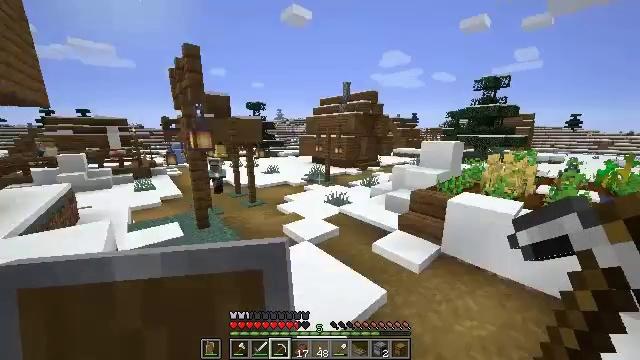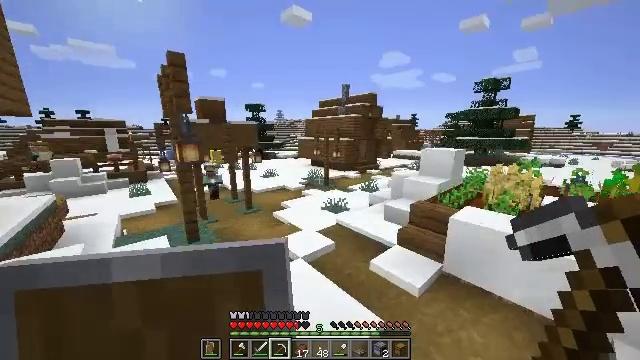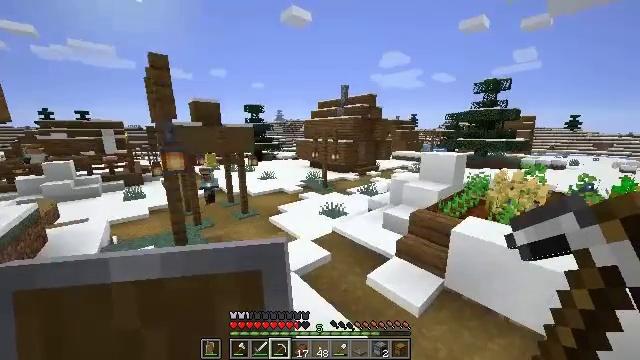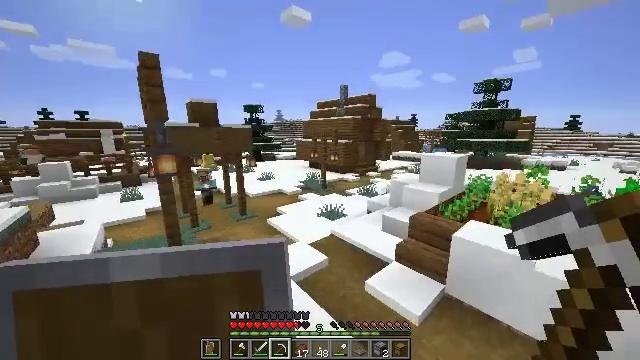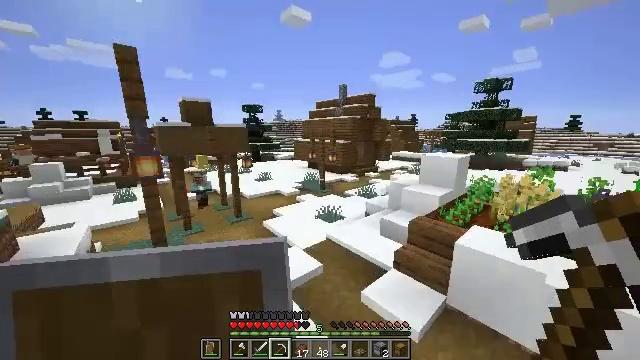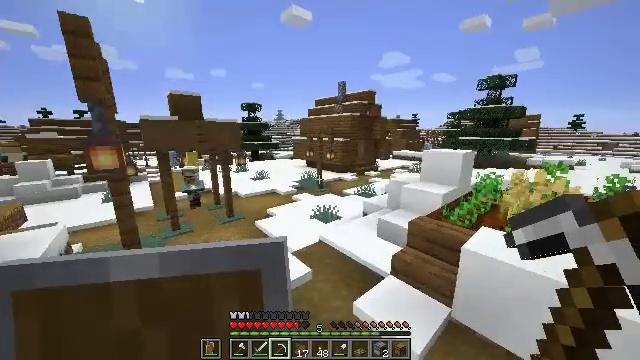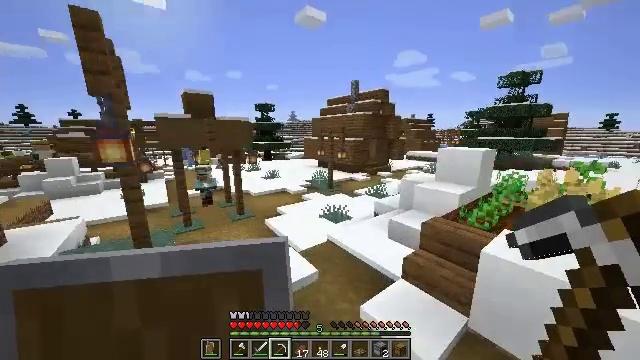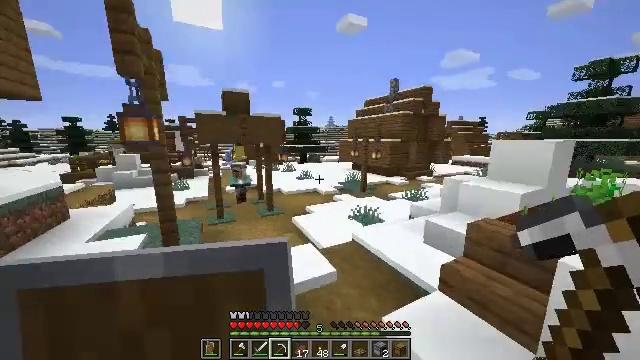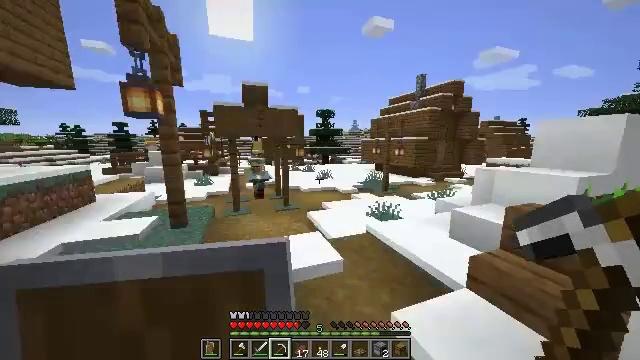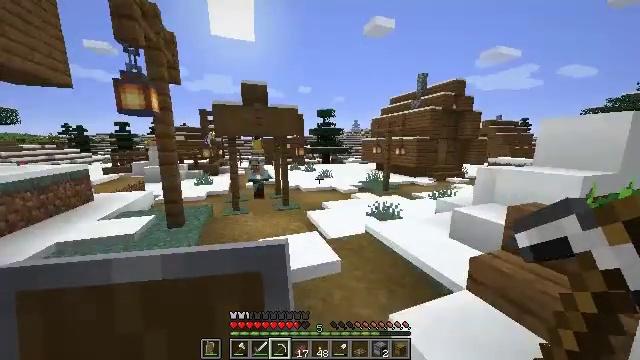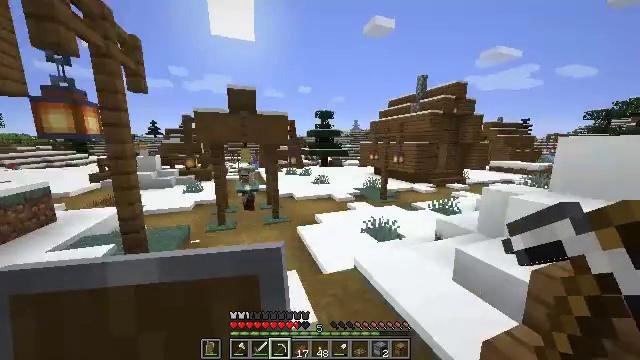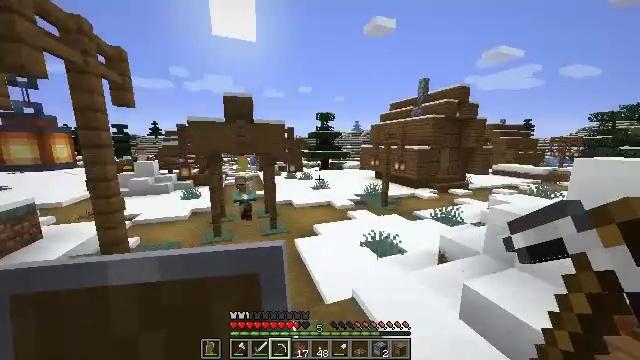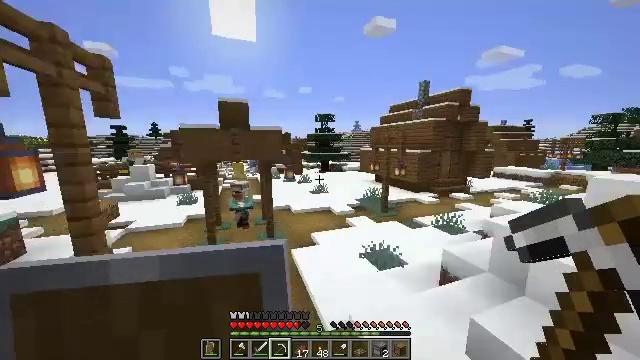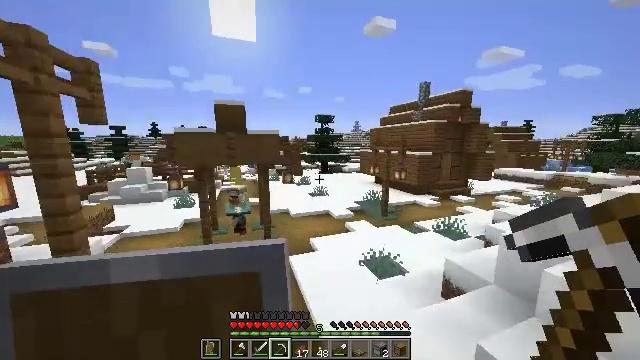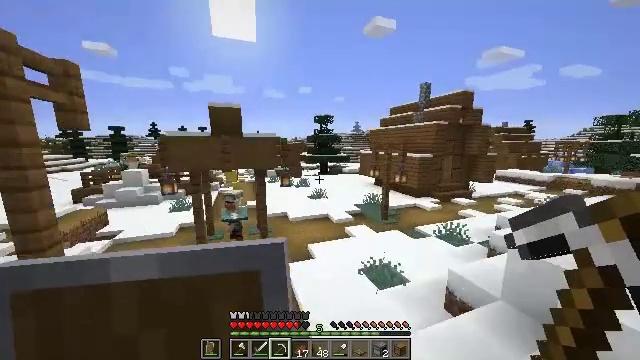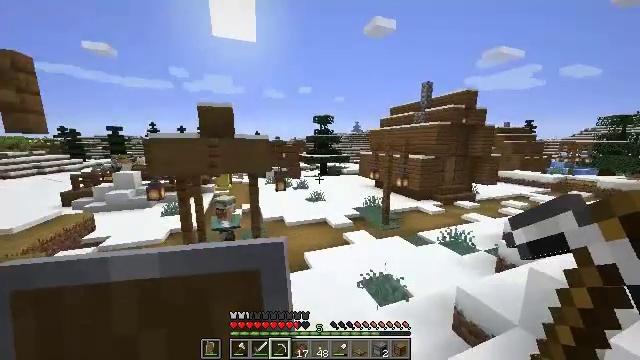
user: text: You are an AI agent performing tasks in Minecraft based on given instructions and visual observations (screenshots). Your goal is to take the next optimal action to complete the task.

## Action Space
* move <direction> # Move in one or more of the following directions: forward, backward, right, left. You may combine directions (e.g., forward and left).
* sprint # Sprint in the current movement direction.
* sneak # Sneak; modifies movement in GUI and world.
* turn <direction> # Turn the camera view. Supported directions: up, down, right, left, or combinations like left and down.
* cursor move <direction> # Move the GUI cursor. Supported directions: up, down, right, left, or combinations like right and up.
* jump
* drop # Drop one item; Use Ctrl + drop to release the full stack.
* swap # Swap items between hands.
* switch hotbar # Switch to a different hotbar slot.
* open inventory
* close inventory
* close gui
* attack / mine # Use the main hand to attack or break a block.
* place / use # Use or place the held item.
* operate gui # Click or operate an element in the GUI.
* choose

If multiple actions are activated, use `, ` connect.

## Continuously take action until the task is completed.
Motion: motion action
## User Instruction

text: Gather the lantern to use it later.
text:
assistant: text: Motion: move forward and move right, jump
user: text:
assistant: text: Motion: move forward and move right, jump
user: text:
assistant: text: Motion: move forward and move right, jump
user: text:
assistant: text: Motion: move forward and move right, jump
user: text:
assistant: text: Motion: move forward and move right, jump
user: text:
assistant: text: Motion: move forward and move right, turn left, jump
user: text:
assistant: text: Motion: move forward and move right, turn left and up, jump
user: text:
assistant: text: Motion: move forward, turn left and up, jump
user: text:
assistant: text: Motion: move forward, jump
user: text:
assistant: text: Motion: move forward, jump
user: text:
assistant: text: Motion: move forward, jump
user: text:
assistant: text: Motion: move forward, jump
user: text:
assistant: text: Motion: move forward, jump
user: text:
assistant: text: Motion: move forward, jump
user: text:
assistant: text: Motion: move forward, jump
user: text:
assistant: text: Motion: move forward, jump
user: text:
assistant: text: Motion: move forward, jump
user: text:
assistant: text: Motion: move forward, jump
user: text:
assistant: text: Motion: move forward and move right, turn right, jump
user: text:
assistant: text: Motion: move forward and move right, turn right, jump
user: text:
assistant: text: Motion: move forward and move right, turn right, jump
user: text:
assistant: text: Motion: move forward and move right, jump
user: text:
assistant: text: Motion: move forward and move right, jump
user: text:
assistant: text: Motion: move forward, jump
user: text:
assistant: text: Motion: move forward, jump
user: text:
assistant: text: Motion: move forward, jump
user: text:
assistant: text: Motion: move forward, jump
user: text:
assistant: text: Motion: move forward, turn left, jump
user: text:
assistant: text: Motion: move forward and move right, turn left, jump
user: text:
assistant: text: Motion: move forward and move right, turn left and down, jump